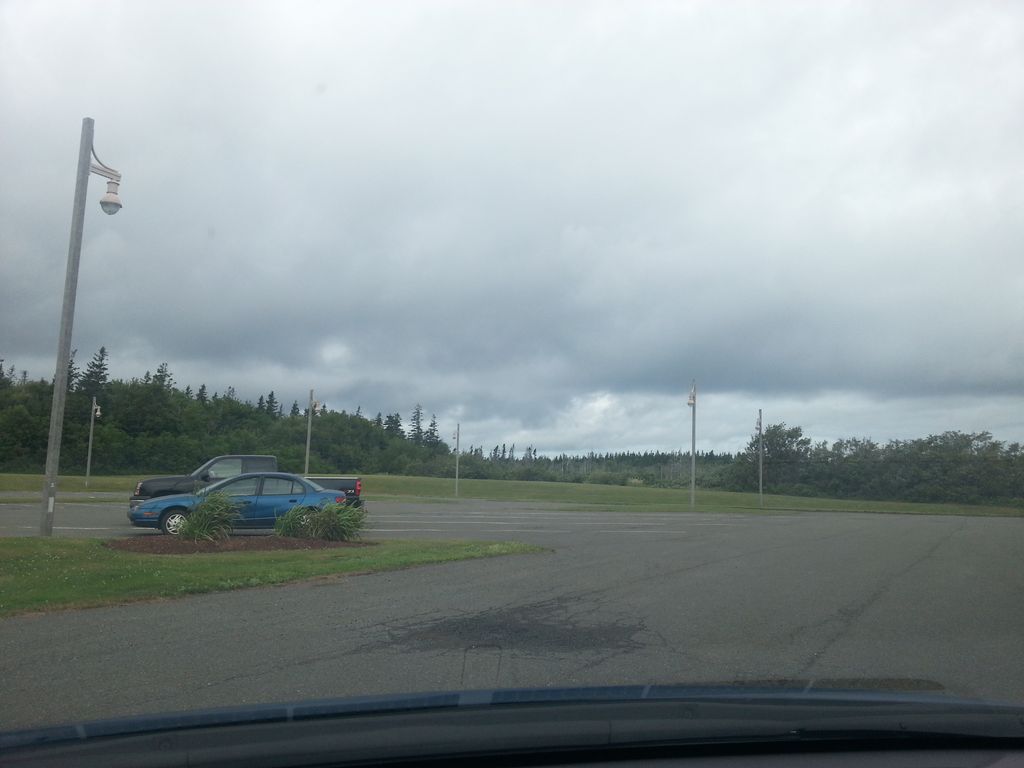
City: charlottetown